Field crop: maize
Growth stage: 2
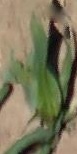
Species: maize